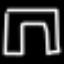
Label: pants